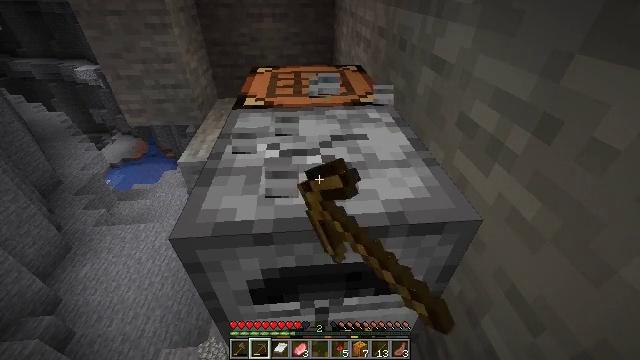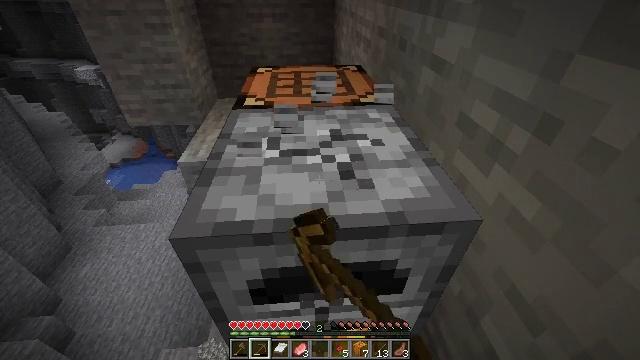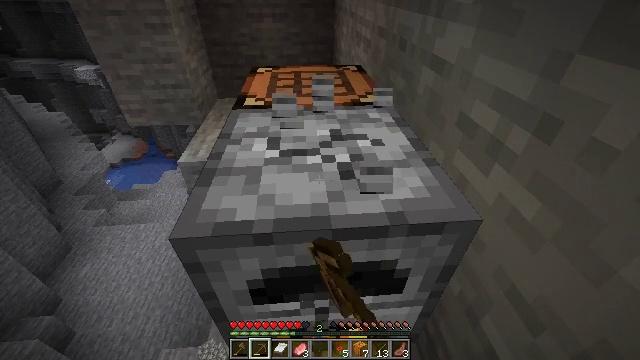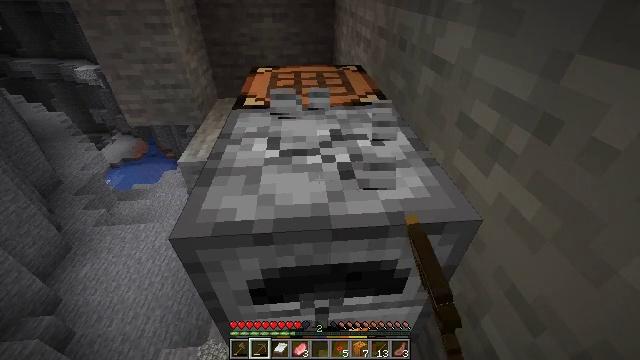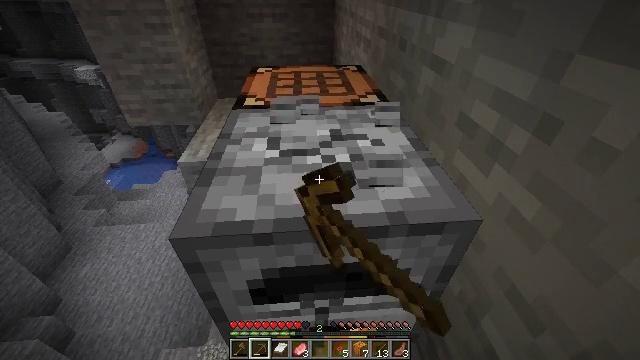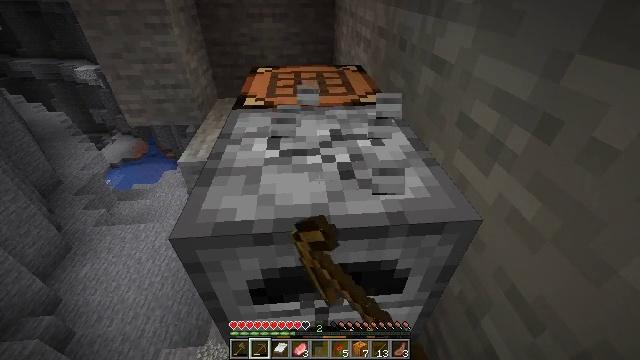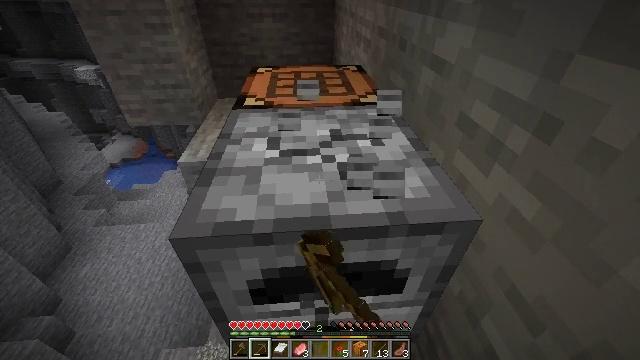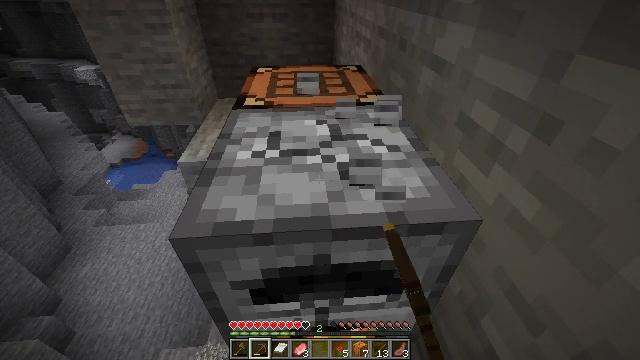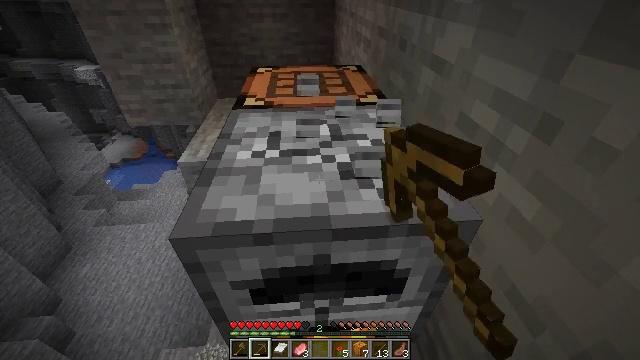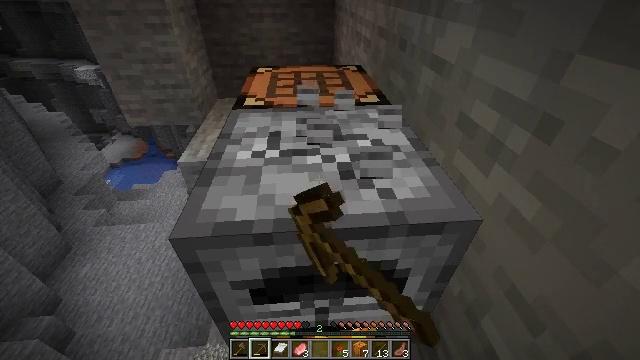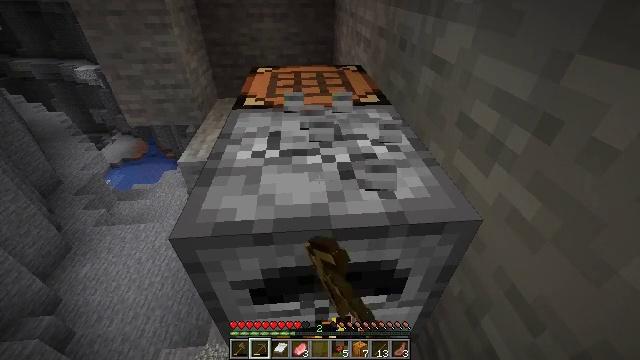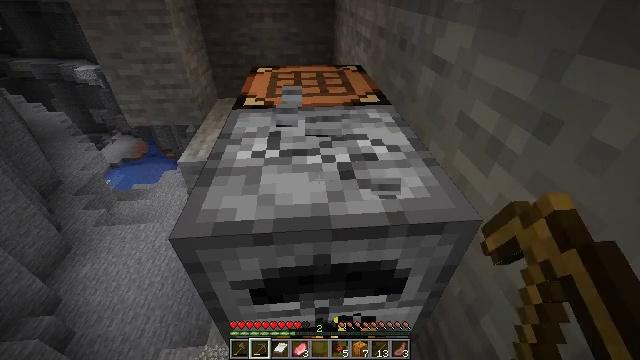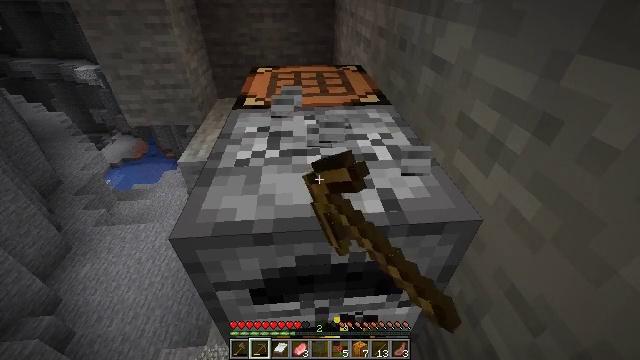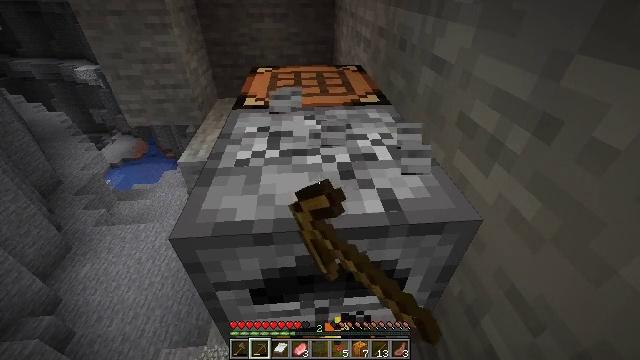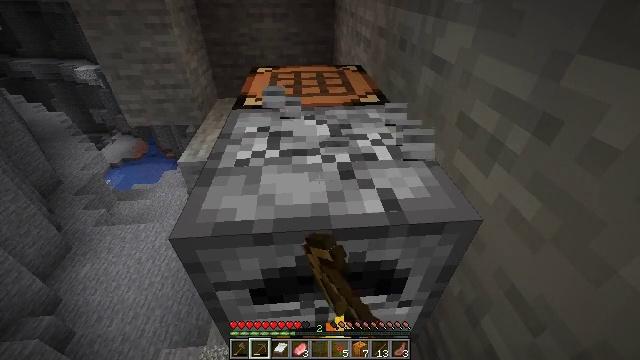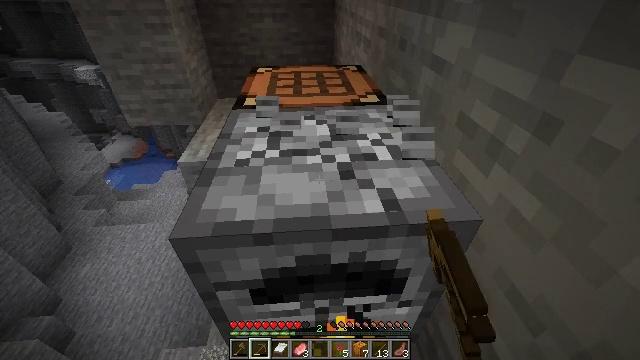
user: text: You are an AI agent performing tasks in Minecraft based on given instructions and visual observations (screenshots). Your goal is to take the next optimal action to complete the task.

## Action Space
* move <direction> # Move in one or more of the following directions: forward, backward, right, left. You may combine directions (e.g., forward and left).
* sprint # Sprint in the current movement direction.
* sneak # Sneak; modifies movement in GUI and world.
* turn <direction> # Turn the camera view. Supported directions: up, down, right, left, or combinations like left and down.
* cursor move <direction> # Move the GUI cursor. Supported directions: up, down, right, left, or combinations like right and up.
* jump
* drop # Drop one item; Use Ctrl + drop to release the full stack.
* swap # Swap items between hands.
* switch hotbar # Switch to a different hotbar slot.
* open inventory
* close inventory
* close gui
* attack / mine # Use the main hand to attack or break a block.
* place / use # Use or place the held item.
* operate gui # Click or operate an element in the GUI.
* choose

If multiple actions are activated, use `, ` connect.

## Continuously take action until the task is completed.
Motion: motion action
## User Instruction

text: Smash the furnace to retrieve it.
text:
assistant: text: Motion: attack / mine
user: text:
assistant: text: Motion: attack / mine
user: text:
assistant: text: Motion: attack / mine
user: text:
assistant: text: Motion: attack / mine
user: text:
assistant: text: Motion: attack / mine
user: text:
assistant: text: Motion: attack / mine
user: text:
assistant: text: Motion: attack / mine
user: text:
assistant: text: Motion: attack / mine
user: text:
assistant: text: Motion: attack / mine
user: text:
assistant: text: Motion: attack / mine
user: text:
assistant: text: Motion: attack / mine
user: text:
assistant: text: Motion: attack / mine
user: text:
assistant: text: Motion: attack / mine
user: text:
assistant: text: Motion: attack / mine
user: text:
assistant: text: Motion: attack / mine
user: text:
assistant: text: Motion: attack / mine
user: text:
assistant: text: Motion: attack / mine
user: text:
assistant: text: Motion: attack / mine
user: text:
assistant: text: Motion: attack / mine
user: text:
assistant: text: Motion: attack / mine
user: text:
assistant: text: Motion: attack / mine
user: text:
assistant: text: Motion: attack / mine
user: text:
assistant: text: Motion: attack / mine
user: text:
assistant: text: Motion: attack / mine
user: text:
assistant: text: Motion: attack / mine
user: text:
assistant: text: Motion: attack / mine
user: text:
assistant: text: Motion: attack / mine
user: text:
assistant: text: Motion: attack / mine
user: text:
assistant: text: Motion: attack / mine
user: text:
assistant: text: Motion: attack / mine